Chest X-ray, AP view. Patient: 59 years old, sex M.
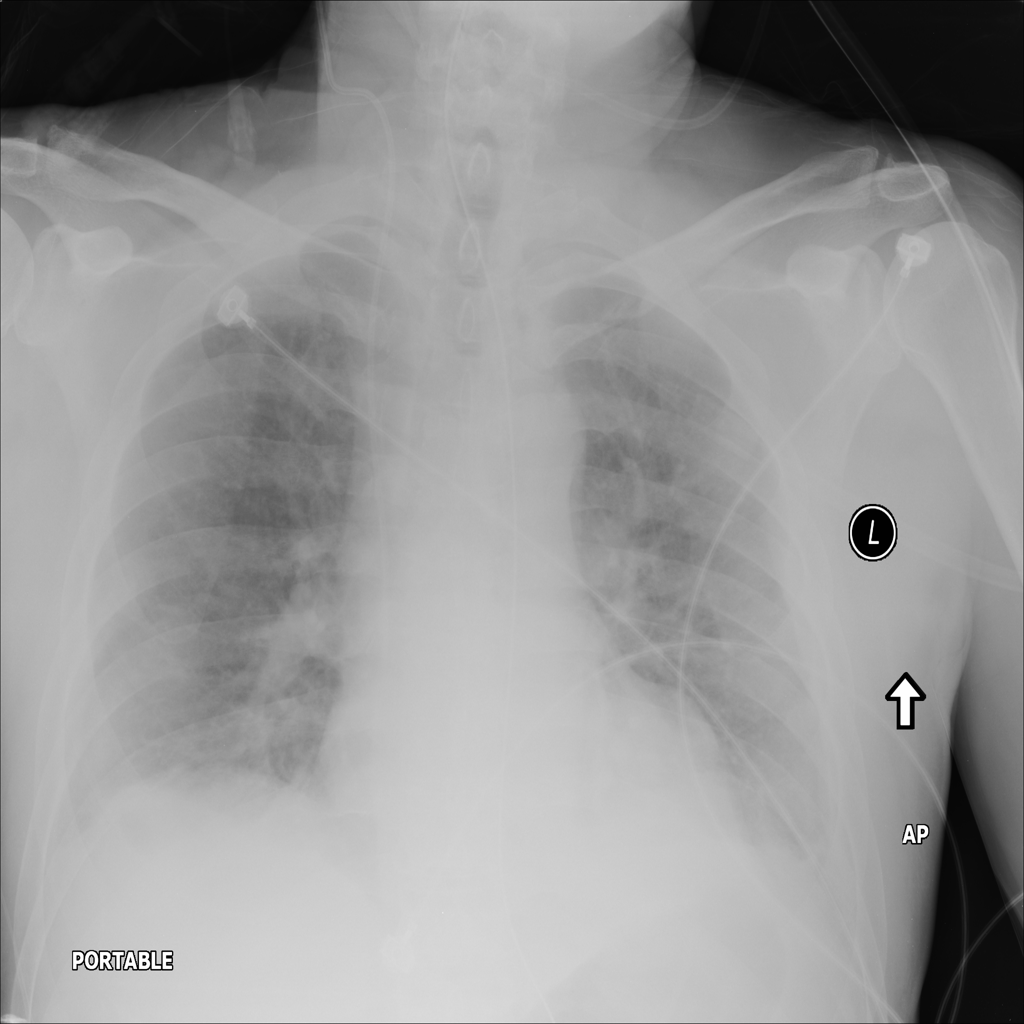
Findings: Mass